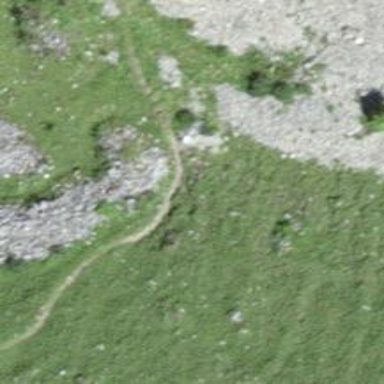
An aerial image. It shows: Path with grade3 tracktype.